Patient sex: F
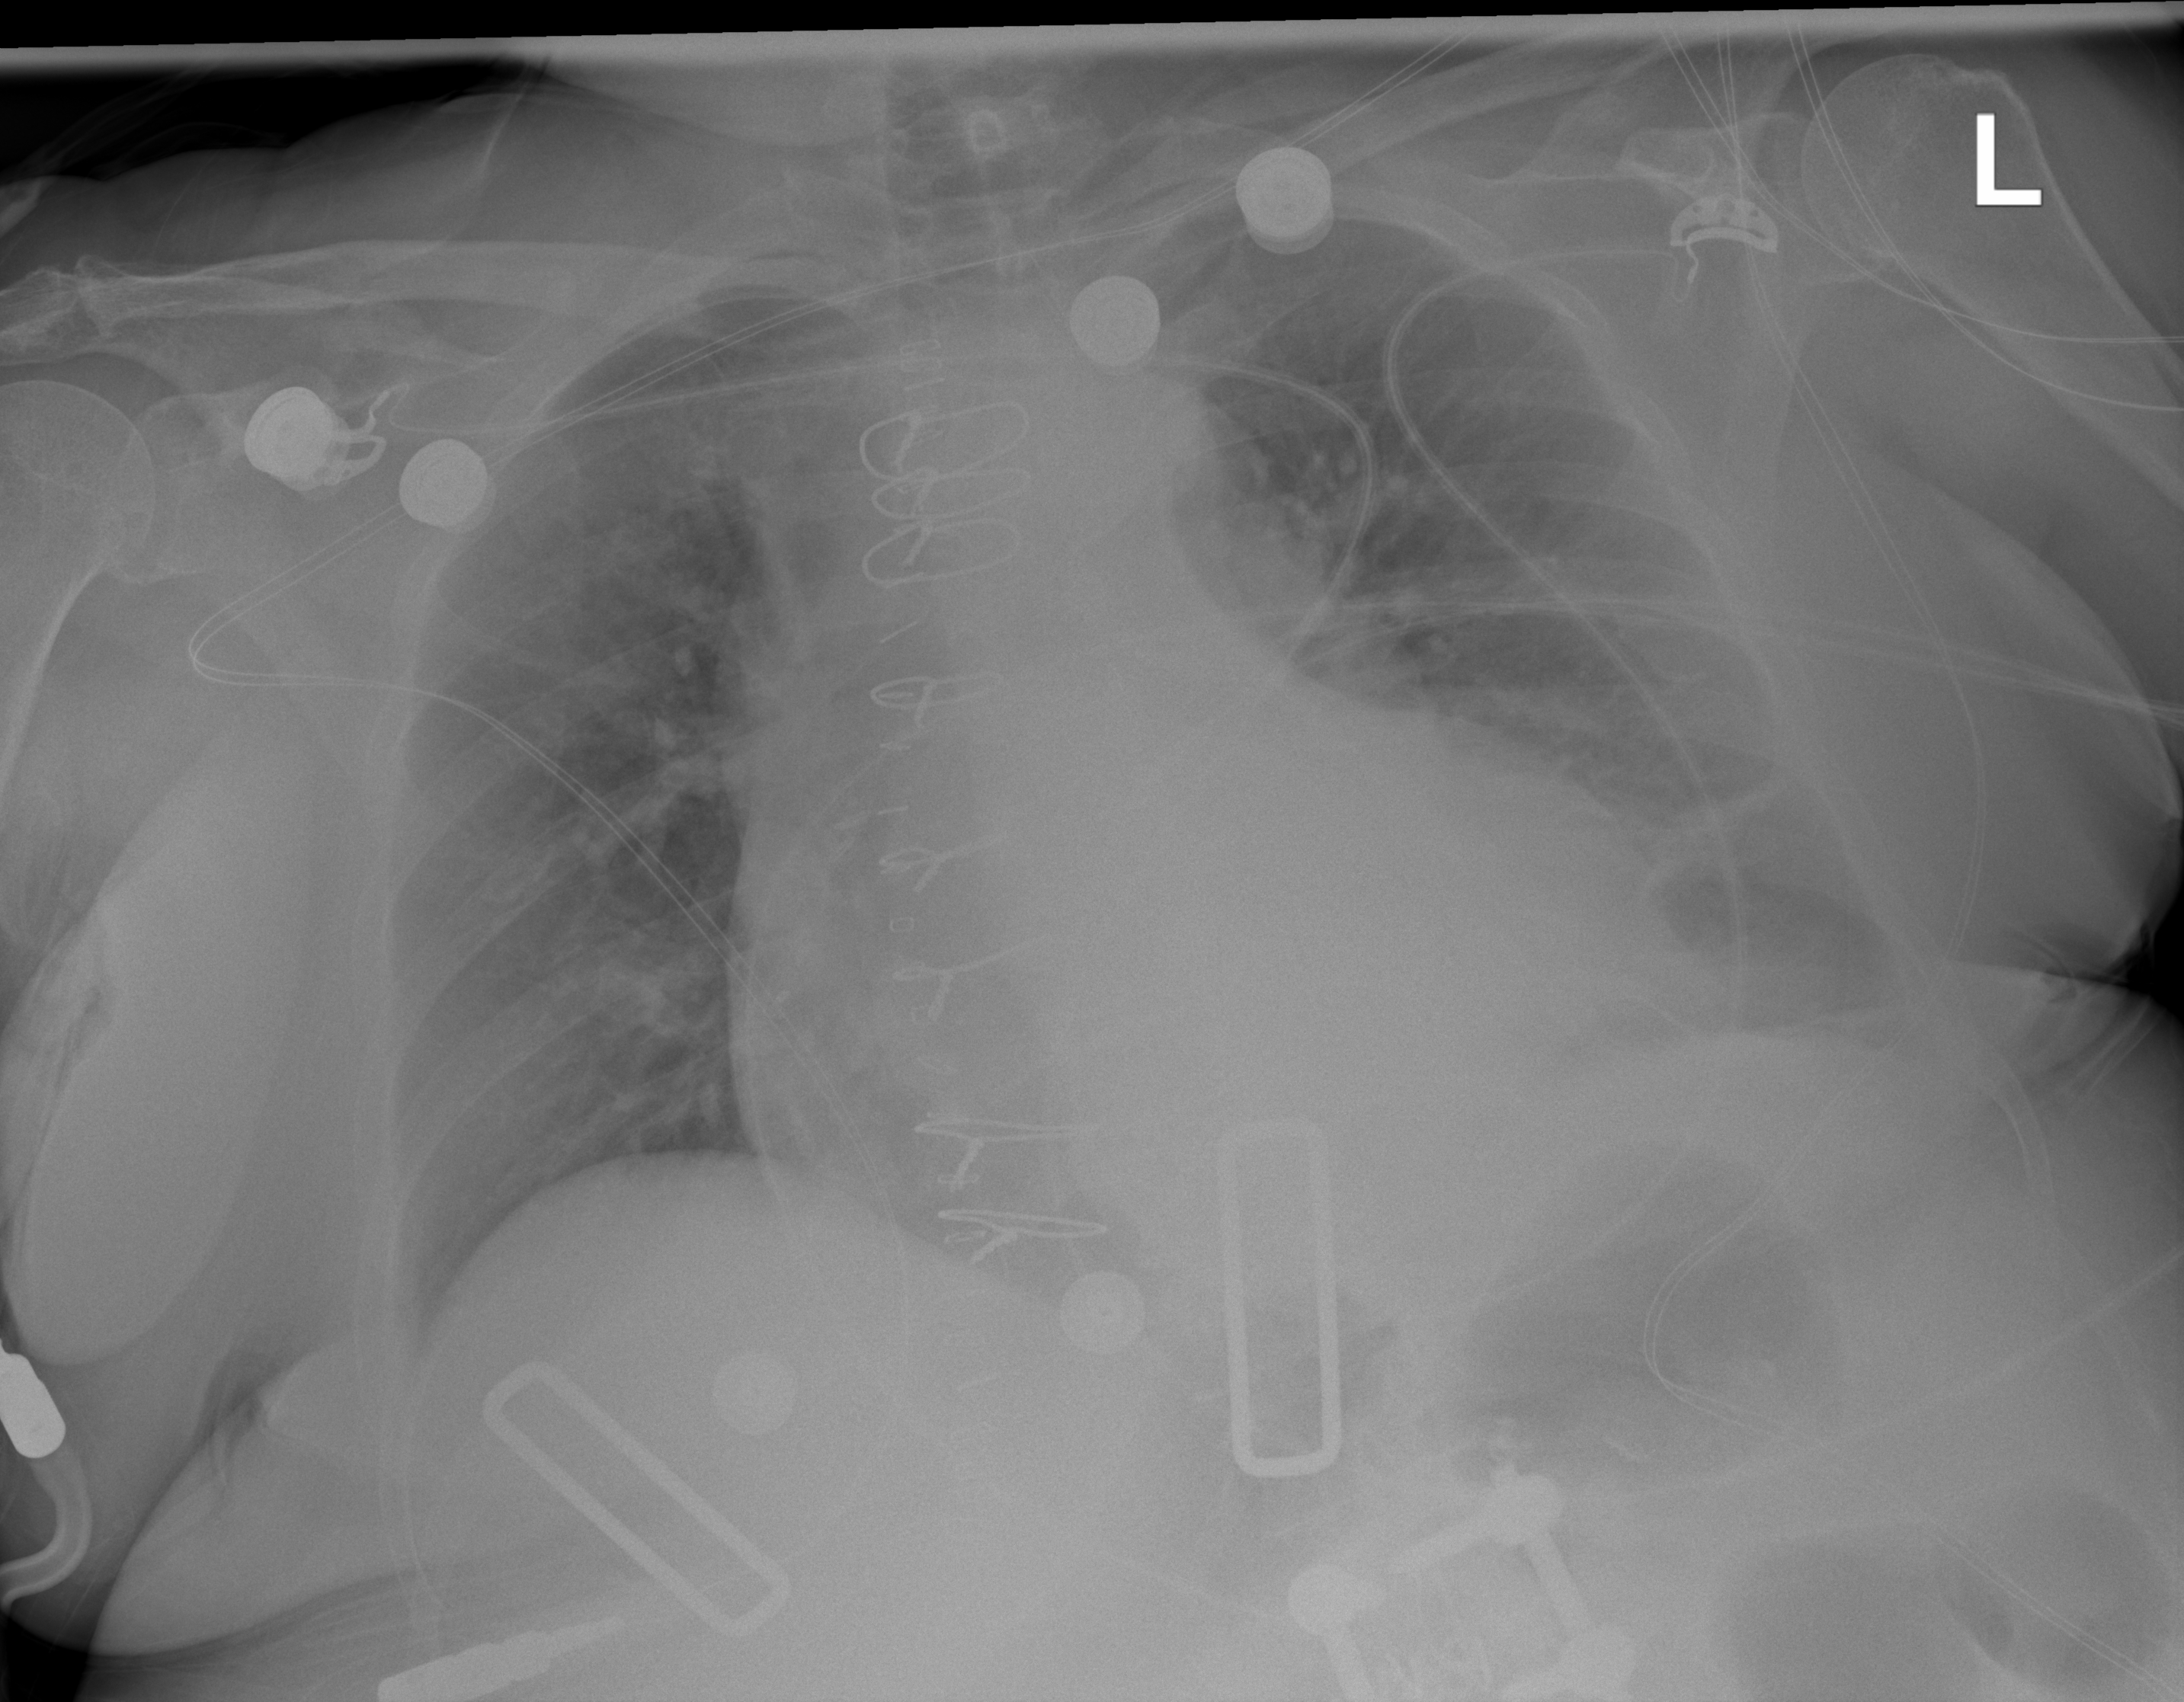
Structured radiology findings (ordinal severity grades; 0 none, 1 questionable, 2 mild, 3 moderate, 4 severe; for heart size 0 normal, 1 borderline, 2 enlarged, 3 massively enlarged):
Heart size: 2
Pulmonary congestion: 2
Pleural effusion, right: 1
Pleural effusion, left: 2
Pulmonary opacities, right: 0
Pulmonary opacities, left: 2
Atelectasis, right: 2
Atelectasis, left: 2